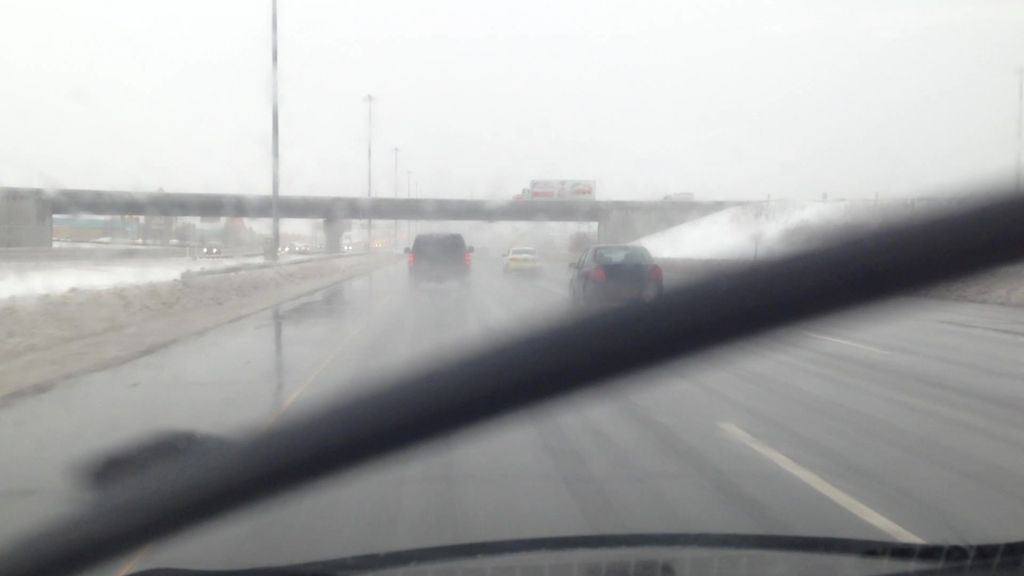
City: montreal